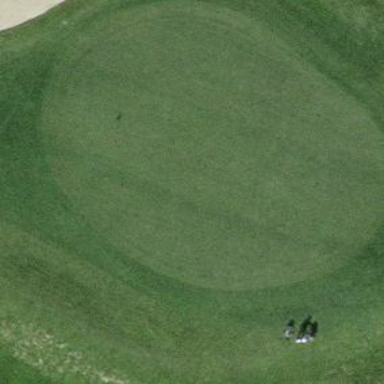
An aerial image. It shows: Golf green.